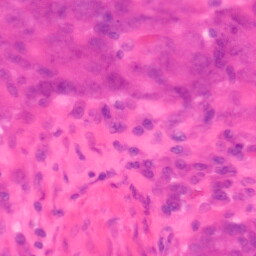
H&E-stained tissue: Colon